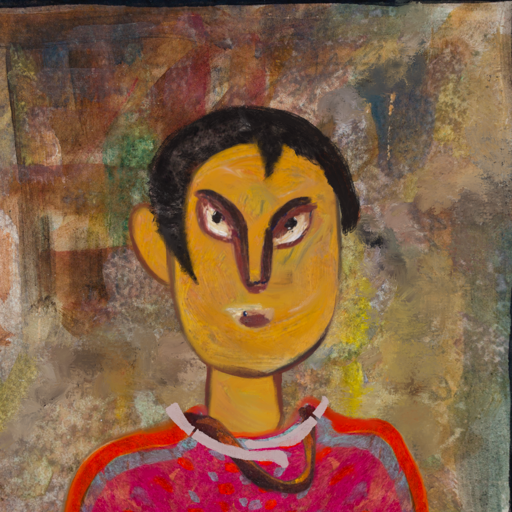
Background: Mosgoul, Head And Neck Front: After_Raid, Face Front: After_Raid, Bust: Sisters, Hair Front: Roy_Bahadur, Head Accessory: Blank, Second Necklace: Comrade, Necklace: Hypocrite_2, Baby: Blank